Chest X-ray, AP view. Patient: 45 years old, sex M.
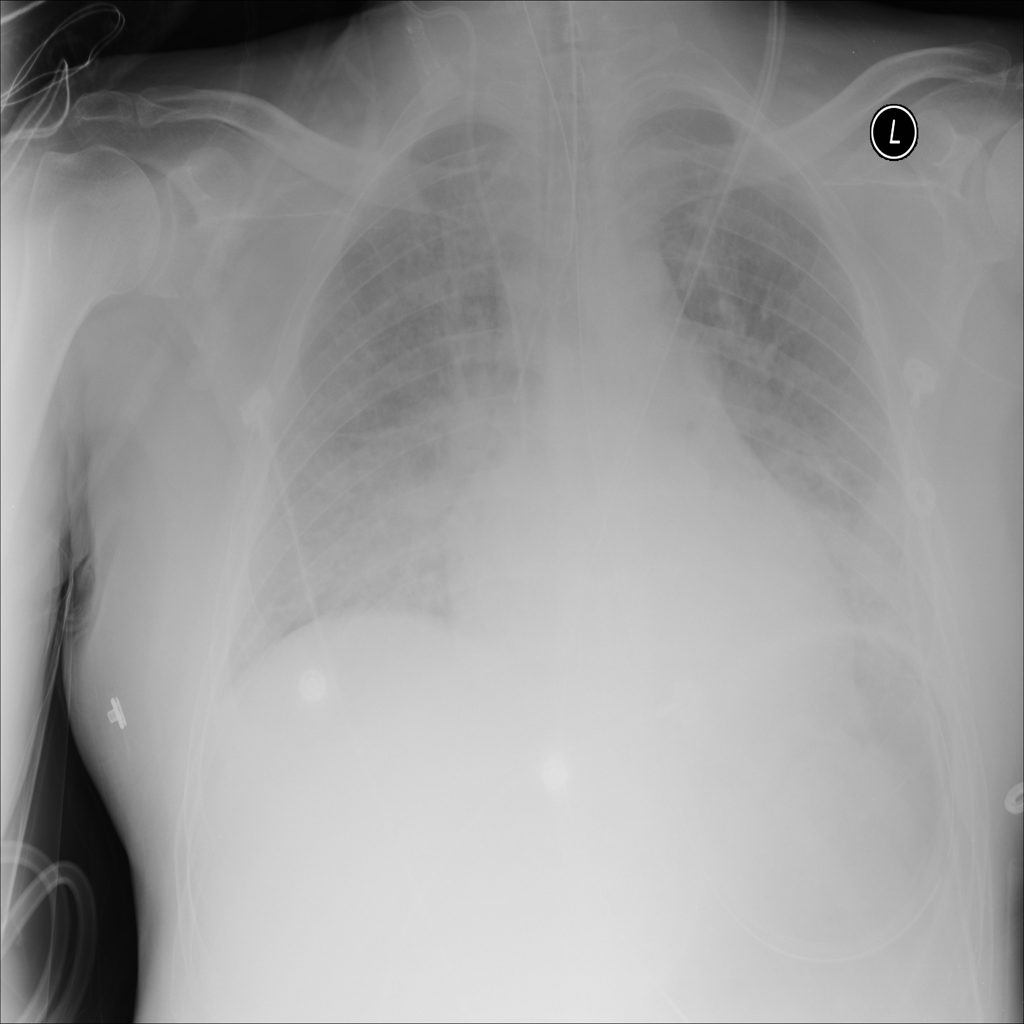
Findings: Effusion, Infiltration